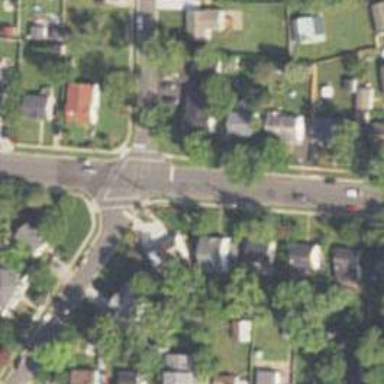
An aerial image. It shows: Neighborhood.